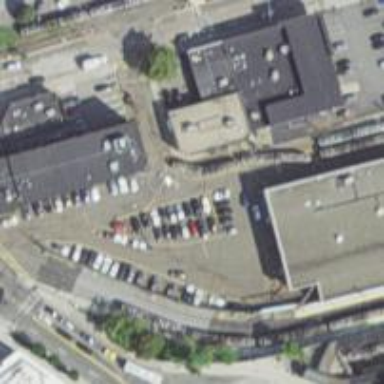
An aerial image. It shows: Light rail service yard with electrified contact lines.